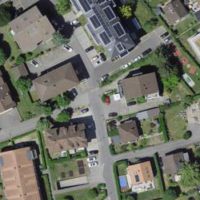
EUNIS habitat code: 54
Species observed at this site:
Cardamine pratensis